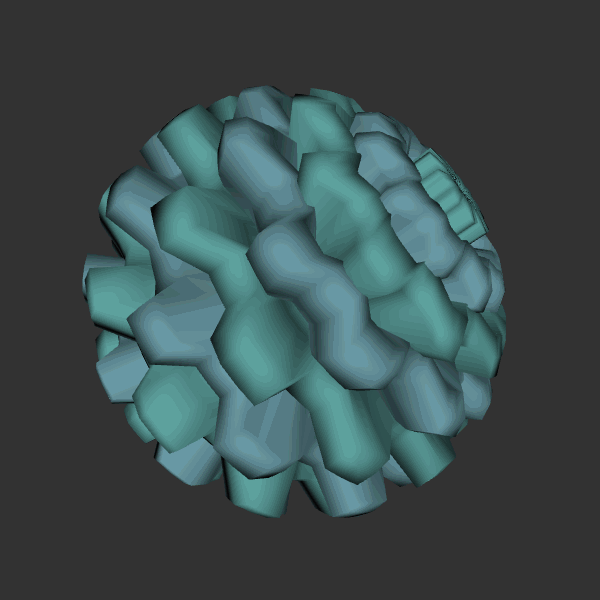
Background: dark